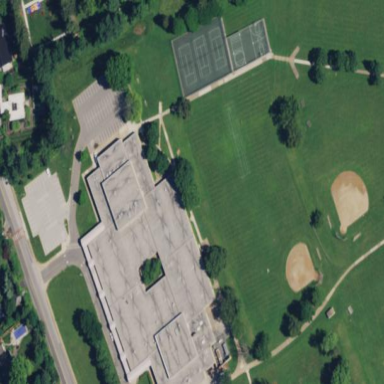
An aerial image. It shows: School.